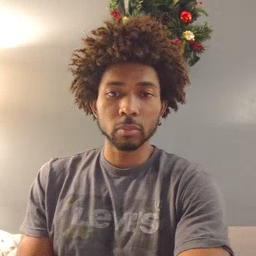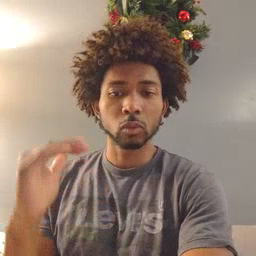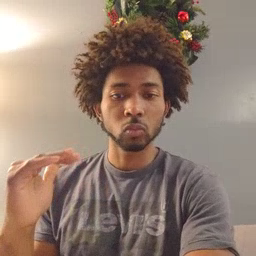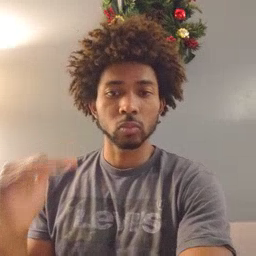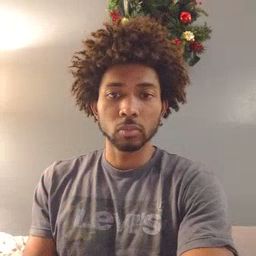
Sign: child